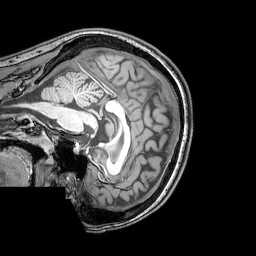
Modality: T1w
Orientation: sagittal
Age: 20
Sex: female
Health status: healthy
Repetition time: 0.081 s
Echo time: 0.037 s